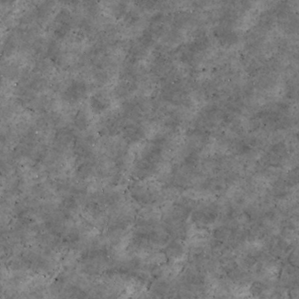
Label: non_frost